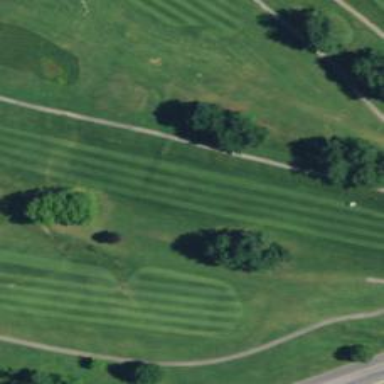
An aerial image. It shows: Golf fairway surrounded by grass.